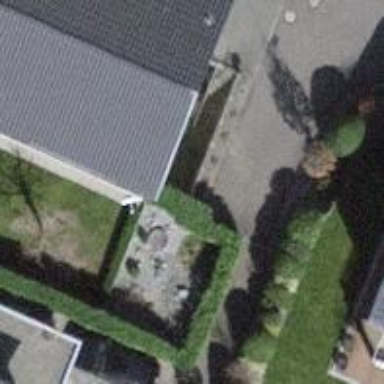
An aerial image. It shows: Hedge acting as barrier.